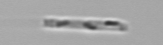
Label: Cerataulina_pelagica